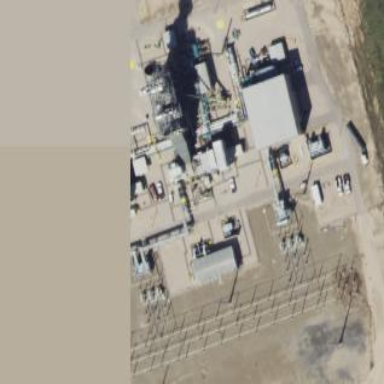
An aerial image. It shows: Gas turbine generator.